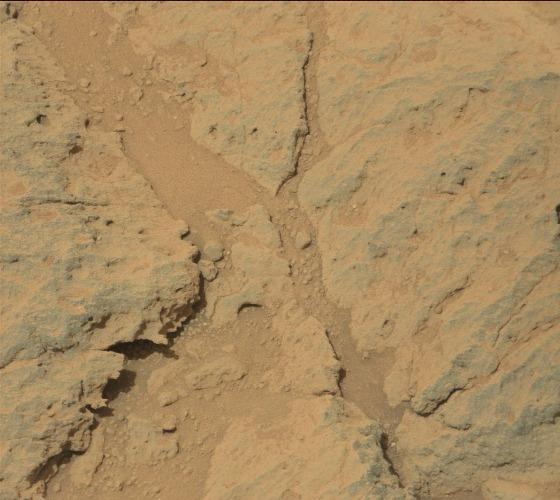
Terrain classes present: Bedrock, Gravel / Sand / Soil, Rock, Shadow